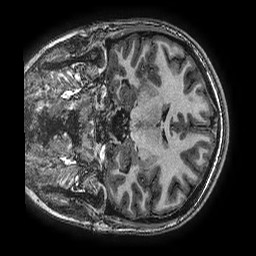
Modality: T1w
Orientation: coronal
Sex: female
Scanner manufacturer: ge
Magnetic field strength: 3 T
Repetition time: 0.00766 s
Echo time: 0.003476 s